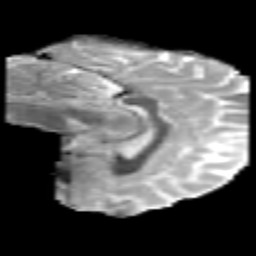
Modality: MD
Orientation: sagittal
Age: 25
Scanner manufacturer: philips
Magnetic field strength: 3 T
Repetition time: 8.6 s
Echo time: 0.127 s